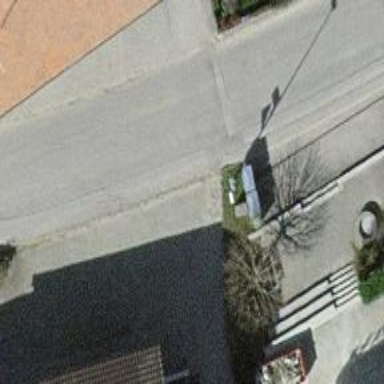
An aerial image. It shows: Bus stop with platform for public transport.